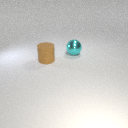
large cyan metal sphere behind large brown rubber cylinder